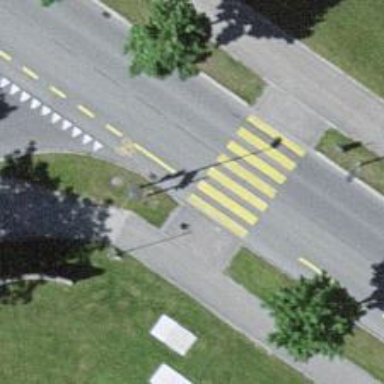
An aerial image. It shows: Marked zebra crossing on the road. The crossing is indicated by zebra markings.